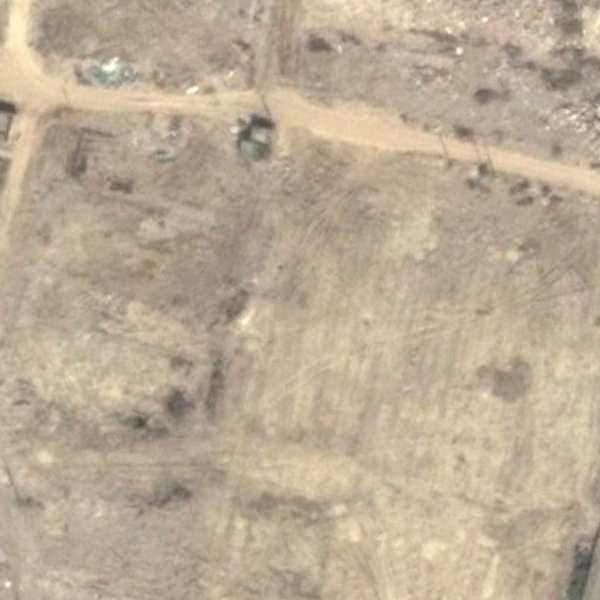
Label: BareLand